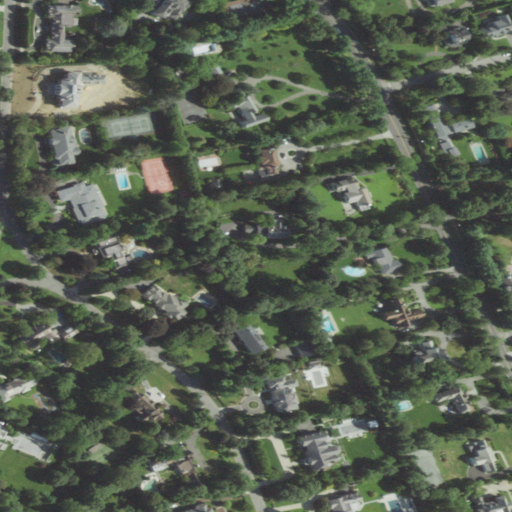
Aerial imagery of mountain in New York named Fishs Hill containing open development, low intensity development, and medium intensity development